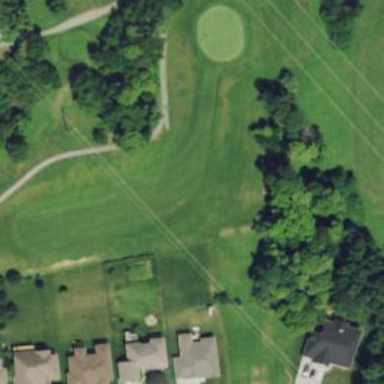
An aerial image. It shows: Path for both road and golf.